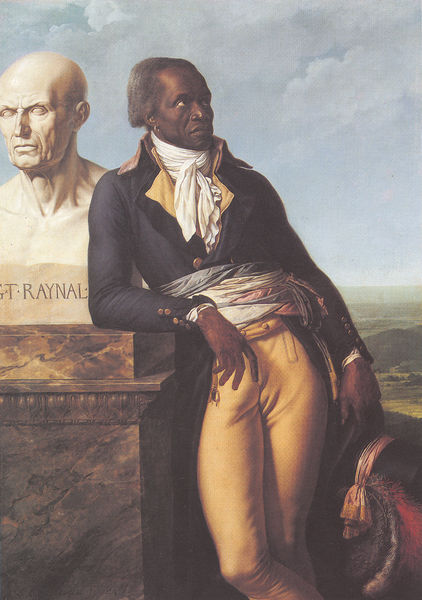
Titel: Portrait du citoyen Belley, ex-représentant des colonies, Porträt des Citoyen Belley, Ex-Repräsentant der Kolonien
Künstler: Anne Louis Girodet Trioson
Standort: Versailles
Institution: Musée National du Château de Versailles et de Trianon
Schlagwörter: blau, feder, gemälde, hand, himmel, kopf, mann, schatten, weiß, wolken, bäume, gelb, grün, landschaft, braun, grau, hintergrund, hut, licht, marmor, männer, ohrring, profil, schmuck, schwarz, säule, ausblick, blick, gürtel, rot, schal, tuch, wolke, alt, anzug, hose, jacke, band, diener, falten, federn, gesicht, kleidung, kragen, mensch, sockel, stein, herr, hände, portrait, porträt, öl, horizont, natur, gewand, gold, halbfigur, mantel, adel, hald, tal, wald, genre, szenerie, skulptur, statue, federbusch, hellblau, farbig, schrift, zwei, afrika, barun, amerika, lehnen, frack, dunkelblau, inschrift, büste, glatze, halstuch, angelehnt, bauch, edel, knöpfe, gehrock, jackett, pofil, jacket, ring, abgewandt, neger, denkmal, markant, militär, uniform, soldat, leinwand, napoleon, adeliger, offizier, scherpe, älter, ganzfigur, biedermeier, stirnglatze, afrikaner, dunkelhäutig, schwarzer, lässig, moor, general, binde, einstecktuch, mohr, adelig, adliger, usa, edelmann, postament, empire, anlehnen, klassik, kolonie, standbild, kummerbund, jabot, neoklassizismus, piedestal, himmer, jude, schaal, figure, farbiger, schwarzer mann, vorbild, unabhängigkeit, afro, anlehen, schla, einheimischer, sklaverei, afroamerikaner, elenbogen, gehroch, mormor, holse, abbe raynal, gleichberechtigung, raynal, raynald, rechtsträger, gelbe hose, prachtkleidung, fneger